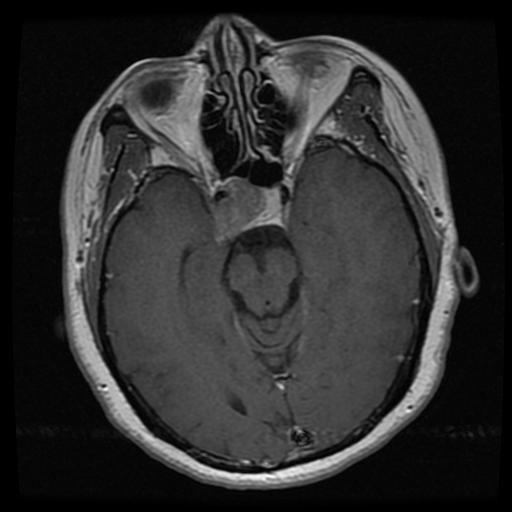
Label: pituitary